RGB frame:
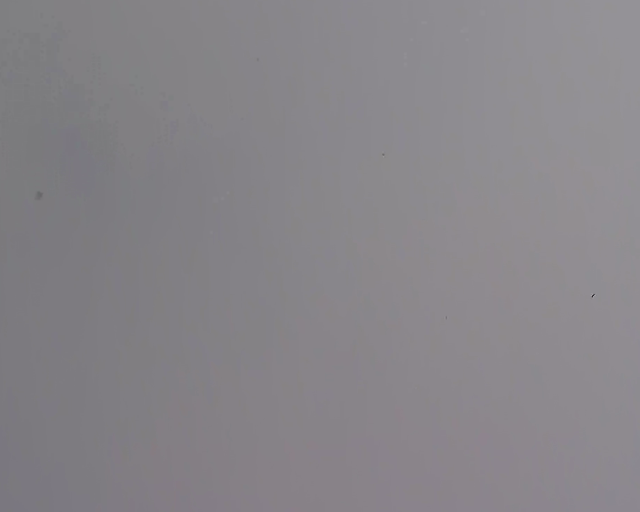
Thermal frame:
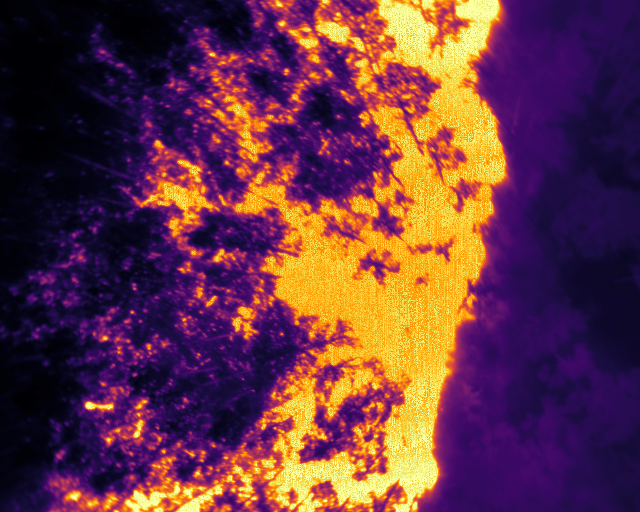
Captured: 2026-02-27 02:37:36
Pixels at or above 80 °C: 116784 (fraction of frame: 0.3564)